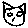
Label: cat